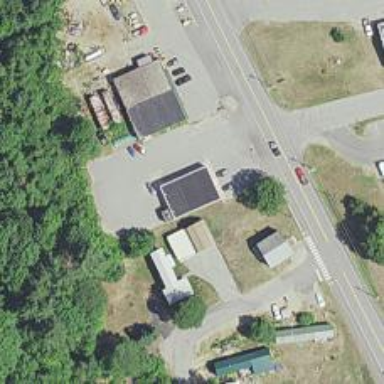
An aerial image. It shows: Post office.